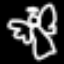
Label: angel